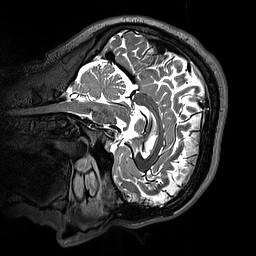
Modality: T2w
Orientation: sagittal
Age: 43
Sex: male
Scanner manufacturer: siemens
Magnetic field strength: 3 T
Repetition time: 3.2 s
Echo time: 0.412 s